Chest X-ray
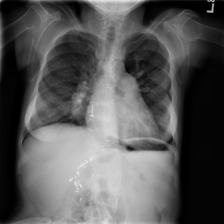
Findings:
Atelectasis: negative
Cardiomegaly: positive
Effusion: negative
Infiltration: negative
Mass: negative
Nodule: negative
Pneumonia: negative
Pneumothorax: negative
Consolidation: negative
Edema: negative
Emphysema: negative
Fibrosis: negative
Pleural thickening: negative
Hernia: negative